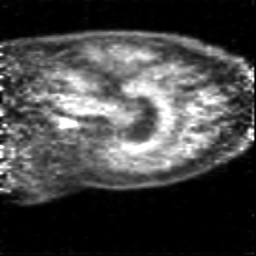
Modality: PET
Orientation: sagittal
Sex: male
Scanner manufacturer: siemens